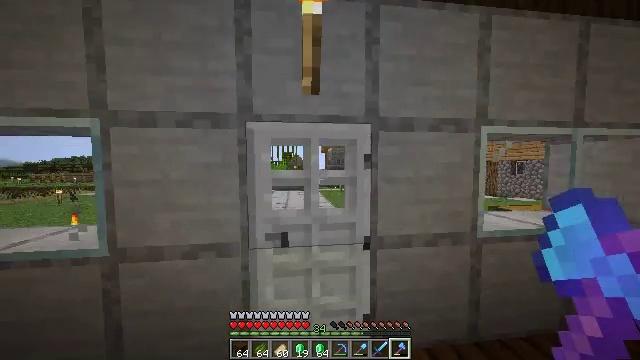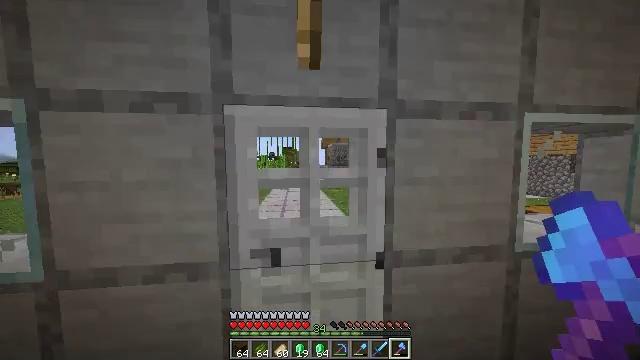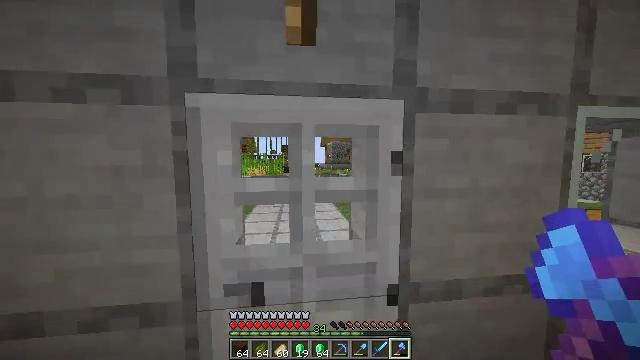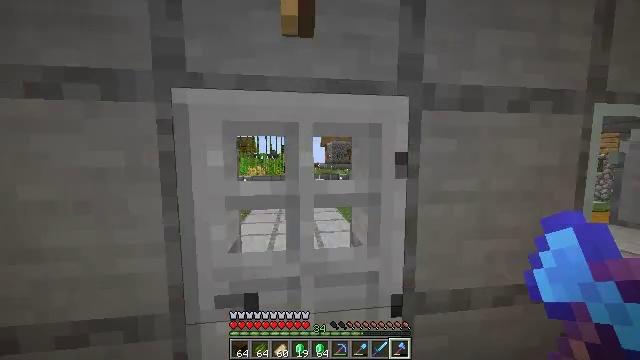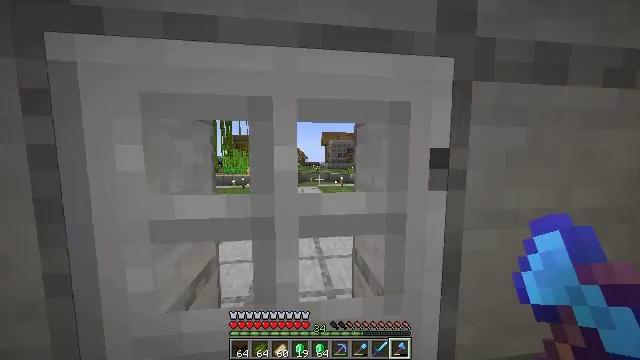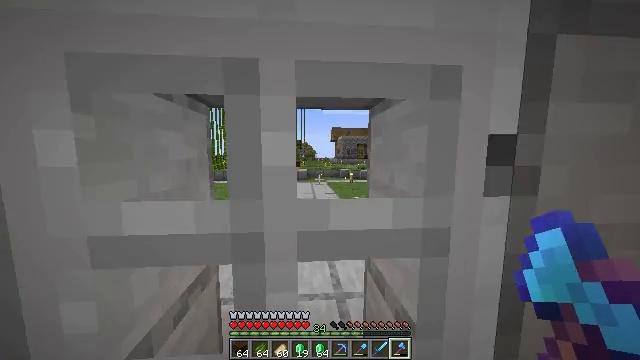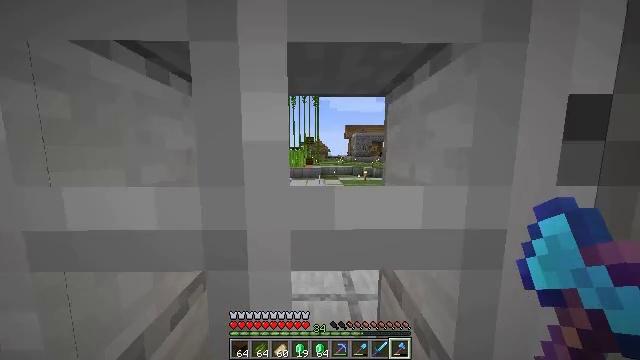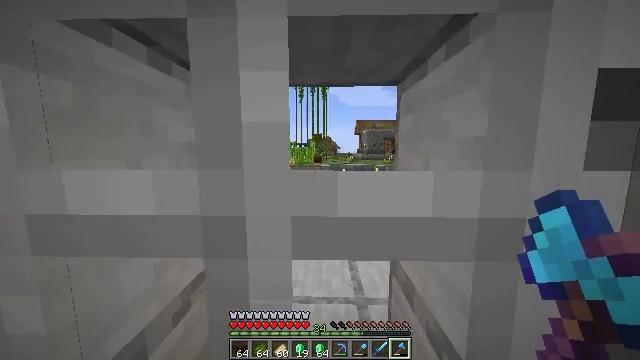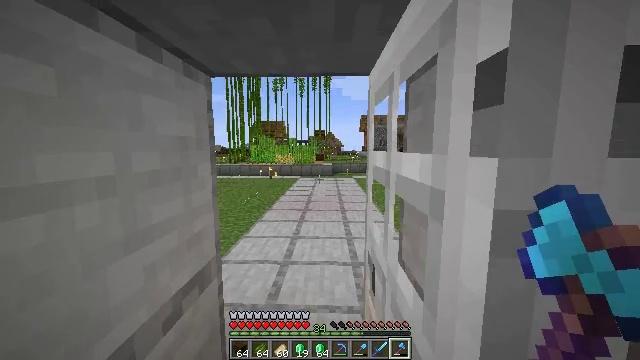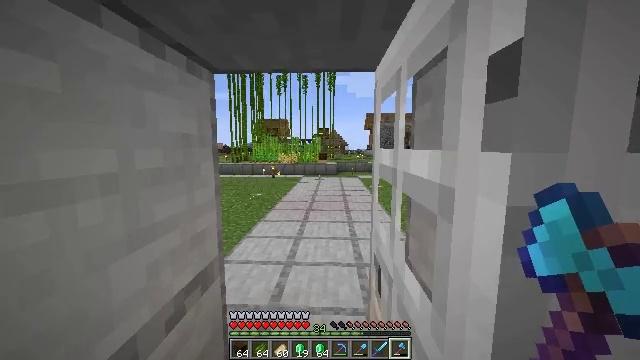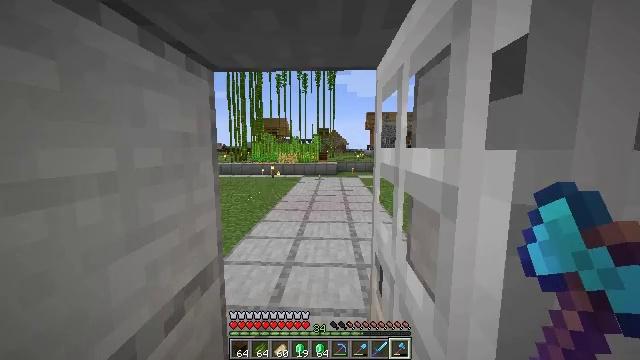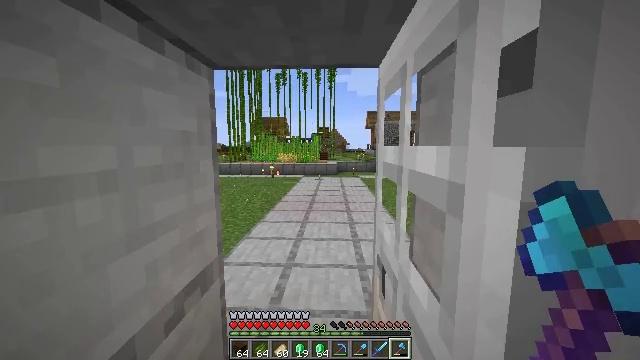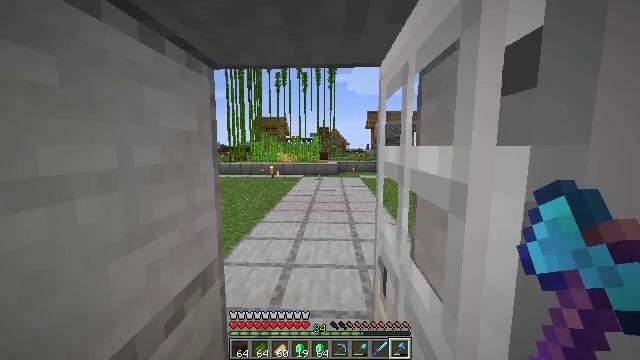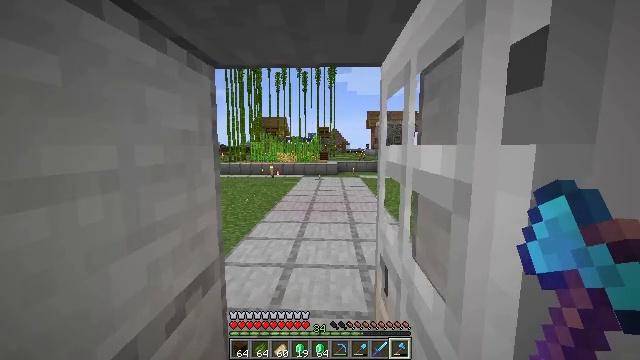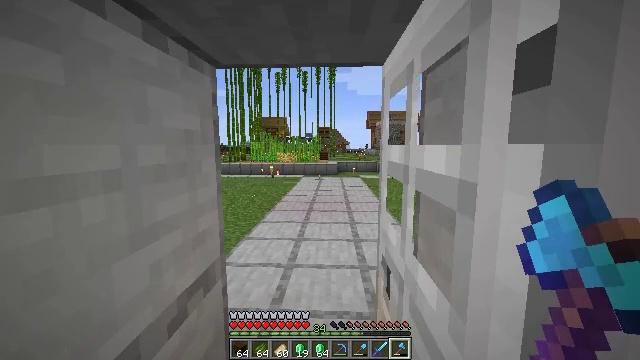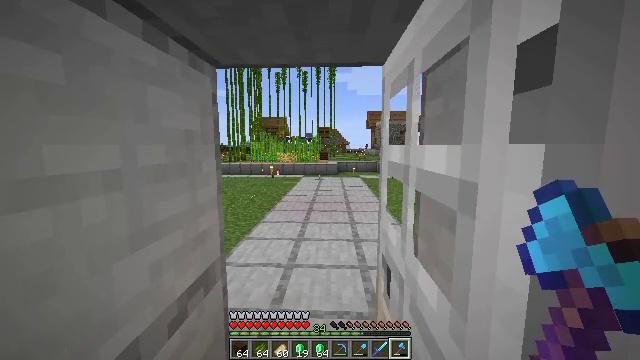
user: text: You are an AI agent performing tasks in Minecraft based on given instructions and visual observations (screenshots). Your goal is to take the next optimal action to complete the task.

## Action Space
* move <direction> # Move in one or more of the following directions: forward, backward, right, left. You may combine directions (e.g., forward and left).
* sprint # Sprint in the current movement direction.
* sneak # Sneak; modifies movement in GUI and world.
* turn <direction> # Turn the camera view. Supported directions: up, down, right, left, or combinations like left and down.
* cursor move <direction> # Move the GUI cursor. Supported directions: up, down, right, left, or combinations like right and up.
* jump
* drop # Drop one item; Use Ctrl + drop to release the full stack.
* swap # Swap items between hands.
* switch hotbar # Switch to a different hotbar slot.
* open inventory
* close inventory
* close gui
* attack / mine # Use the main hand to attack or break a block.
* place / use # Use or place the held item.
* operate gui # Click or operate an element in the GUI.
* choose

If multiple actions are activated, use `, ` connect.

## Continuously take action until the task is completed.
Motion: motion action
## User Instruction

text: Mine the sugar cane near rivers.
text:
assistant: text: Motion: move forward, sprint
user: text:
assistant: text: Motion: move forward, sprint
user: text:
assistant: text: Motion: move forward, sprint
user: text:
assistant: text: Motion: move forward, sprint
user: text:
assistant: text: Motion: move forward, turn left and down
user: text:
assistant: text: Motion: move forward, turn left
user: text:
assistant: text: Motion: move forward, turn left
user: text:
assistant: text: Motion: move forward
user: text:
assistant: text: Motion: move forward, sprint
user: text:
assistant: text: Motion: move forward, sprint
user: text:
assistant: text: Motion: move forward, sprint
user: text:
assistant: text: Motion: move forward
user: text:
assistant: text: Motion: move forward
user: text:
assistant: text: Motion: move forward
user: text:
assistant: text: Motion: move forward
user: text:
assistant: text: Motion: move forward
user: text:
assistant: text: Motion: move forward, sprint
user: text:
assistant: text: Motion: move forward, sprint
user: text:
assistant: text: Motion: move forward, sprint
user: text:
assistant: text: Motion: move forward, sprint
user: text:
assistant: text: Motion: move forward
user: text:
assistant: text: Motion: move forward
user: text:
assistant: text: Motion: move forward
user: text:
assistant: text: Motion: move forward
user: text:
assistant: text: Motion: move forward
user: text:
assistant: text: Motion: move forward
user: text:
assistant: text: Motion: move forward
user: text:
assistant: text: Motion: move forward, turn left
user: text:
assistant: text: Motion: move forward, turn left and up
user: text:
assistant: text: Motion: move forward